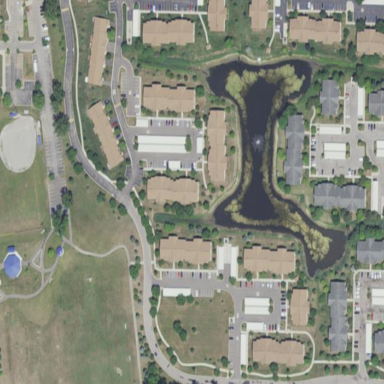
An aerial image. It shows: Condominium within residential area.